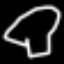
Label: mushroom